Question: I'm quite new with Selenium IDE.
I had this table below and I need to do ClickAndWait command for text "OPEN" based on the date in this instance let say "Mon" "15/06/15". As you can see the hyperlink is the OPEN/CLOSED text not in the date.
How do I do that?

'''
<div class="flRoundContain">
<div class="flInline">
<span id="flDay_1507937390" class="flDay">
Mon
</span>
<span id="flDate_1507937390" class="flDate">
15/06/15
</span>
<span class="flStat flOpen">
<a href="/members/bookings/open/event.open.action.xsp"></a>
</span>
<span class="flCat">
All
</span>
<span class="flTime">
All Day
</span>
</div>
</div>
<div class="flRoundContain">
<div class="flInline">
<span id="flDay_1507937391" class="flDay">
Tue
</span>
<span id="flDate_1507937391" class="flDate">
16/06/15
</span>
<span class="flStat flOpen">
<a href="/members/bookings/open/event.open.action.xsp?booking_event_id=<PHONE>&booking_resource_id=<PHONE>"></a>
</span>
<span class="flCat">
All
</span>
<span class="flTime">
All Day
</span>
</div>
</div>
'''
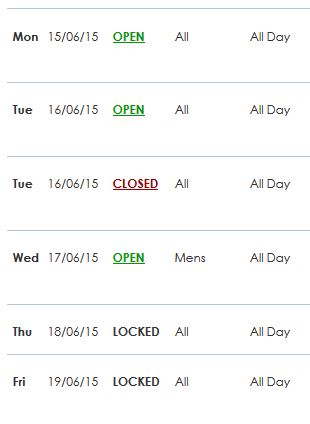
Answer: It is possible to do this, the best way however depends on whether the class changes when a link is set to closed and if you would need to click on closed links. The first option is:
'''
<tr>
<td>clickAndWait</td>
<td>css=span:contains("15/06/15")+[class="flStat flOpen"]</td>
<td></td>
</tr>
'''
The + in the middle is what you were after, Basically this will find an element with the class "flStat flOpen" which follows a span element containing that specific date.
However, I'm assuming that if the link is closed the second part of the class would become "flClosed" If this is the case, you may want to use this instead
'''
<tr>
<td>clickAndWait</td>
<td>css=span:contains("15/06/15")+[class^="flStat"]</td>
<td></td>
</tr>
'''
It does the same thing but only looks for the start of the class within the link, so it won't need amending if you need to use it on a closed link